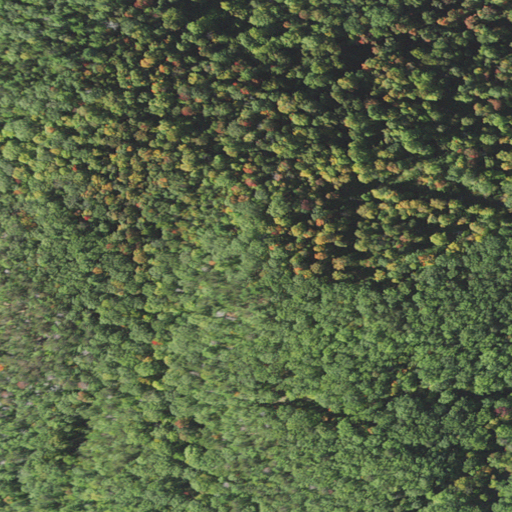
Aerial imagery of mountain in New Hampshire named Hunt Mountain containing deciduous forest, mixed forest, and evergreen forest